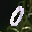
Label: 0